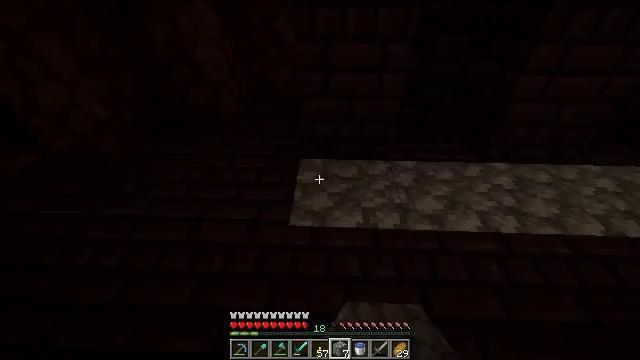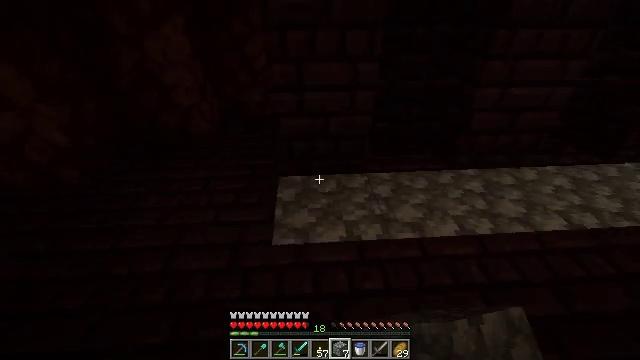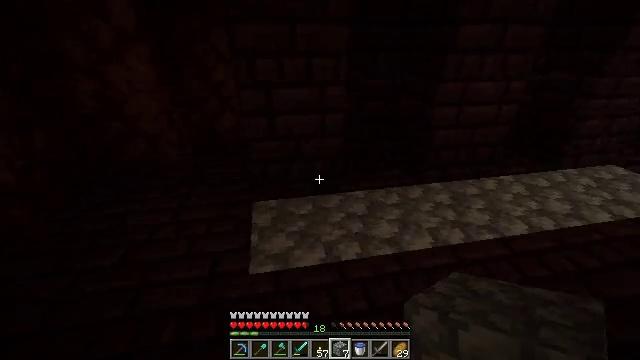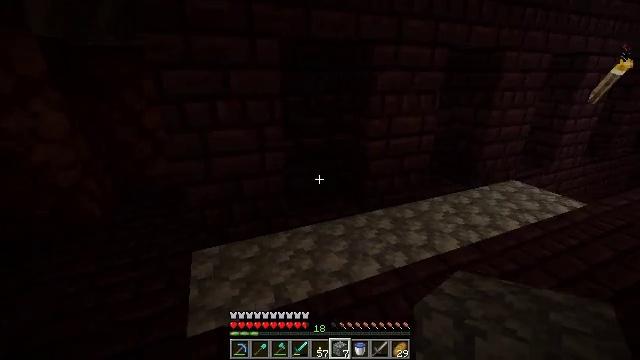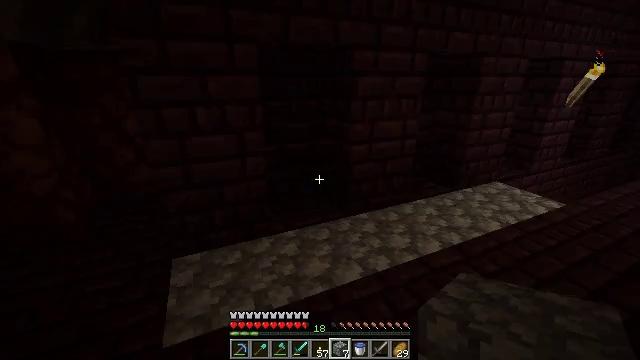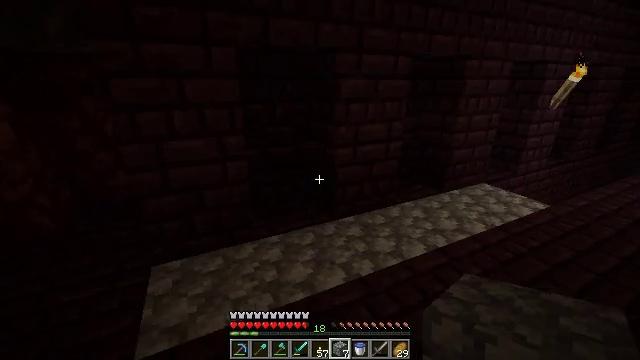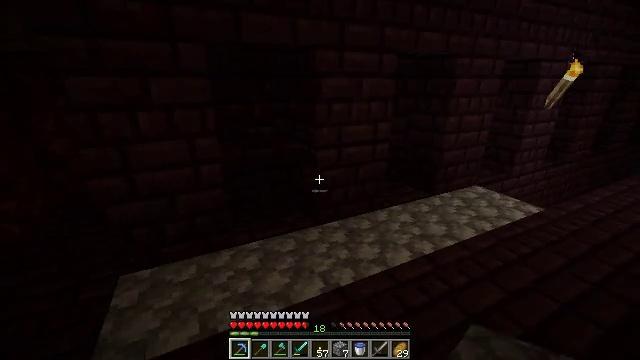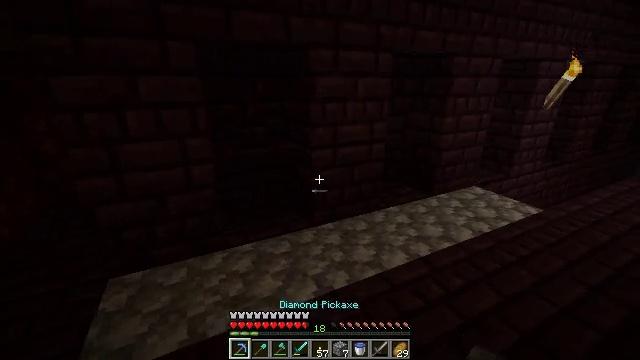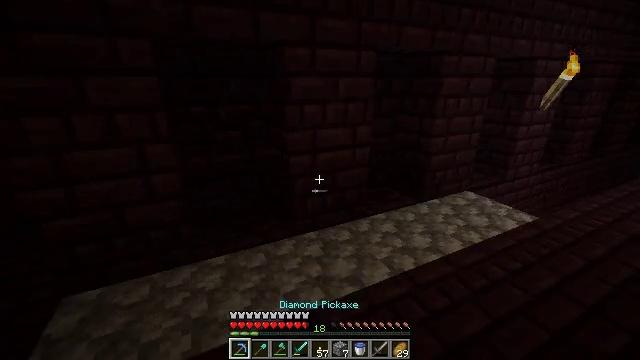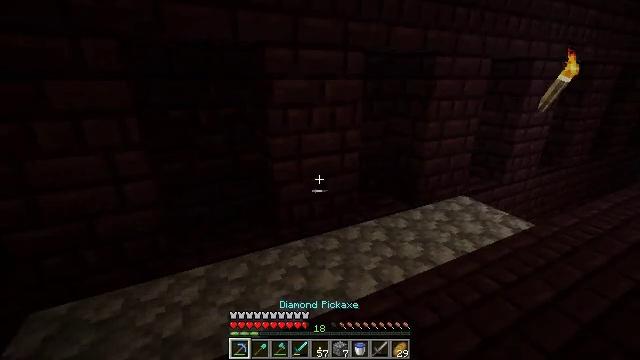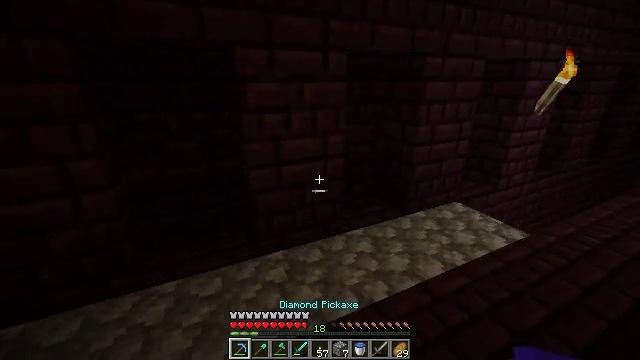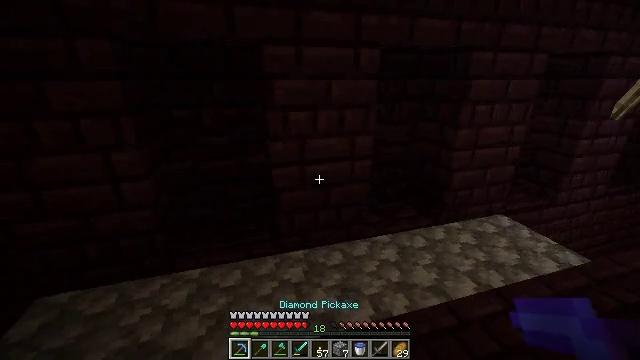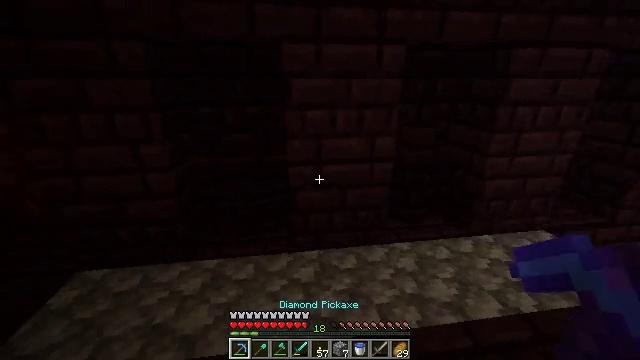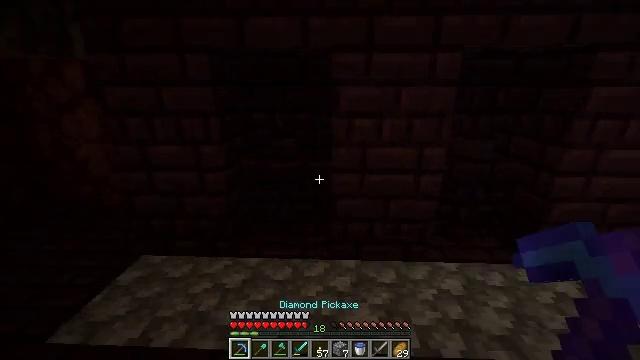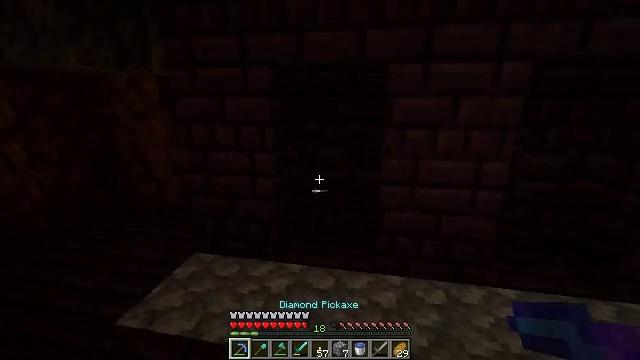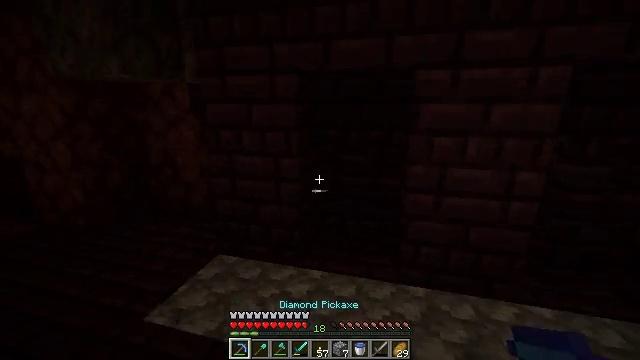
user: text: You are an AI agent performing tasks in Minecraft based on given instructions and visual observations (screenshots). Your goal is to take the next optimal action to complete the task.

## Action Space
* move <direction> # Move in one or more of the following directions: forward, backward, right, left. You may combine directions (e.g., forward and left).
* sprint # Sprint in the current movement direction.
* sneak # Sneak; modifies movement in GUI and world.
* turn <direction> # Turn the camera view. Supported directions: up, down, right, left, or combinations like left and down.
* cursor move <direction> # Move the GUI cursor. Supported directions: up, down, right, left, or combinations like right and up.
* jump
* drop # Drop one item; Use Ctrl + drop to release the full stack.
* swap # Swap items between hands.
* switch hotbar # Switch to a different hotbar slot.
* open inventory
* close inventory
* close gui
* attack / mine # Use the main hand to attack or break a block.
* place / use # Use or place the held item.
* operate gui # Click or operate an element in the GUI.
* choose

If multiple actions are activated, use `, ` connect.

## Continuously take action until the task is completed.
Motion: motion action
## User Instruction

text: Break the nether brick fence for gathering materials.
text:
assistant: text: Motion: turn right and up
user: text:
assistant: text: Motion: turn right and up
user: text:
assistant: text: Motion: move right, turn right and up
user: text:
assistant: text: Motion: move right, turn right
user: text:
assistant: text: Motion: move forward and move right, turn right
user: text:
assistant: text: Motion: move forward and move right, switch to hotbar 1
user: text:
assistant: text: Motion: move forward and move right, switch to hotbar 1
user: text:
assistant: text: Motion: move forward and move right, switch to hotbar 1
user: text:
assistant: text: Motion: move forward and move right, switch to hotbar 1
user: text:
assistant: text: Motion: move forward and move right
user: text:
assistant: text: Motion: move right, turn left
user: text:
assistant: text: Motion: turn left
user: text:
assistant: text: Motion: move left, turn left and up
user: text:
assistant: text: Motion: move left, turn left and up
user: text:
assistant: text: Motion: move left, turn left and up
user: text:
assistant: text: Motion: move left
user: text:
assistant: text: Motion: move left
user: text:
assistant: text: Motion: move left
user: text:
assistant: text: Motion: move left
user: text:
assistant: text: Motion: move left, turn right
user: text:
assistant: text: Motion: move left, turn right
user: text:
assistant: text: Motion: move left, turn right
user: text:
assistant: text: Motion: move forward and move left, turn right
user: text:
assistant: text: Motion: move forward and move left, turn right
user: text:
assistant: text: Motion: move forward and move left, turn right
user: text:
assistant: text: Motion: move forward and move left, turn right
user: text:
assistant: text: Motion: move forward and move left, turn right
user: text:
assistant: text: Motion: move forward and move left, turn right
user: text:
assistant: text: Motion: move forward and move left, turn right
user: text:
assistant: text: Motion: no_op